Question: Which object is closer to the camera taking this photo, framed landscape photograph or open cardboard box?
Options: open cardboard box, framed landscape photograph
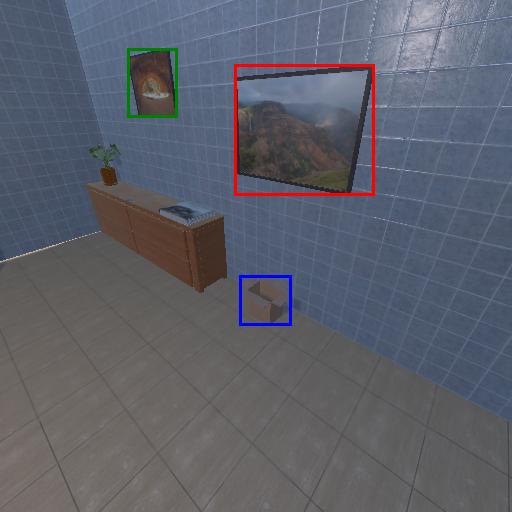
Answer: open cardboard box